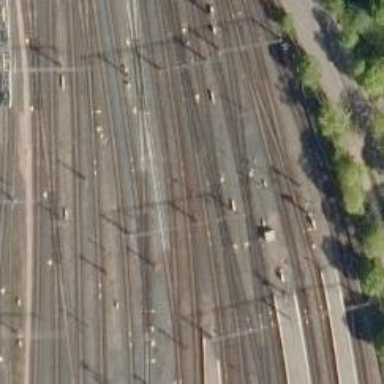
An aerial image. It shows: Continuous rail railway with electrified contact line.